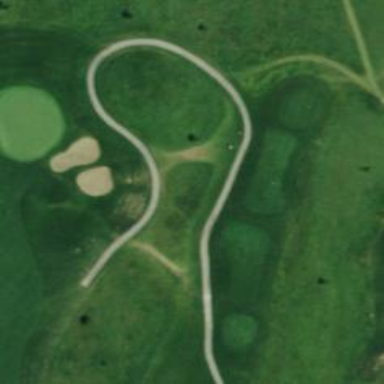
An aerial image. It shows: Path for golf carts.